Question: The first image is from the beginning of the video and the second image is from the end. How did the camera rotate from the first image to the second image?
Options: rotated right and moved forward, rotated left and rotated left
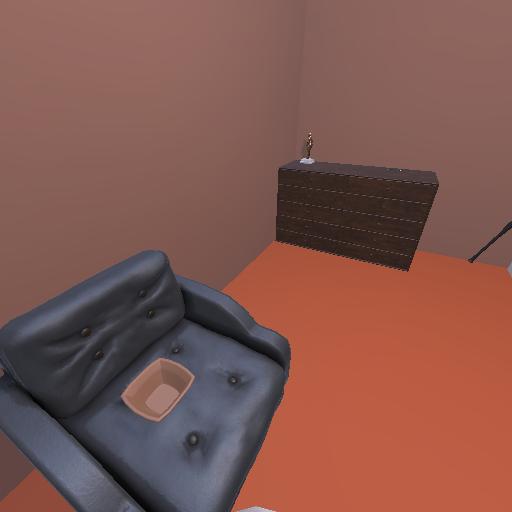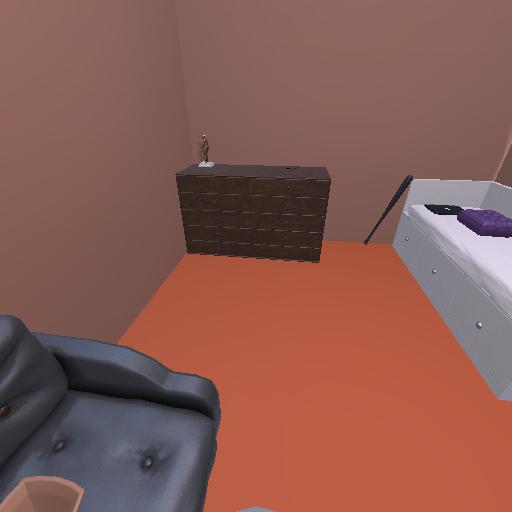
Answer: rotated right and moved forward